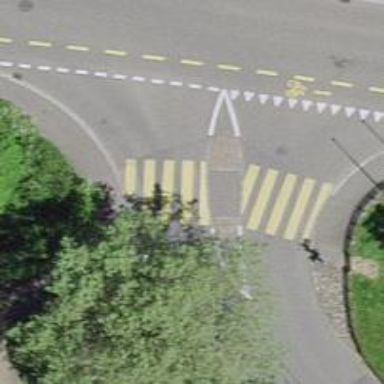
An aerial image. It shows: Zebra crossing on the road.